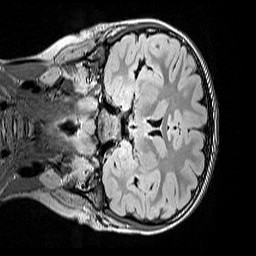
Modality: FLAIR
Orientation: coronal
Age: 8
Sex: female
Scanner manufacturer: siemens
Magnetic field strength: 3 T
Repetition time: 5 s
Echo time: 0.388 s